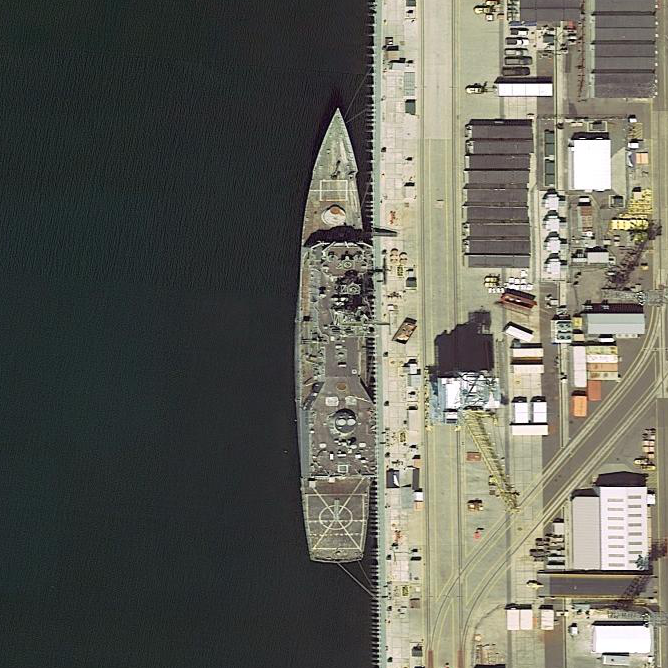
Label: cruiser